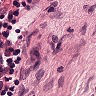
Metastatic tissue present: no